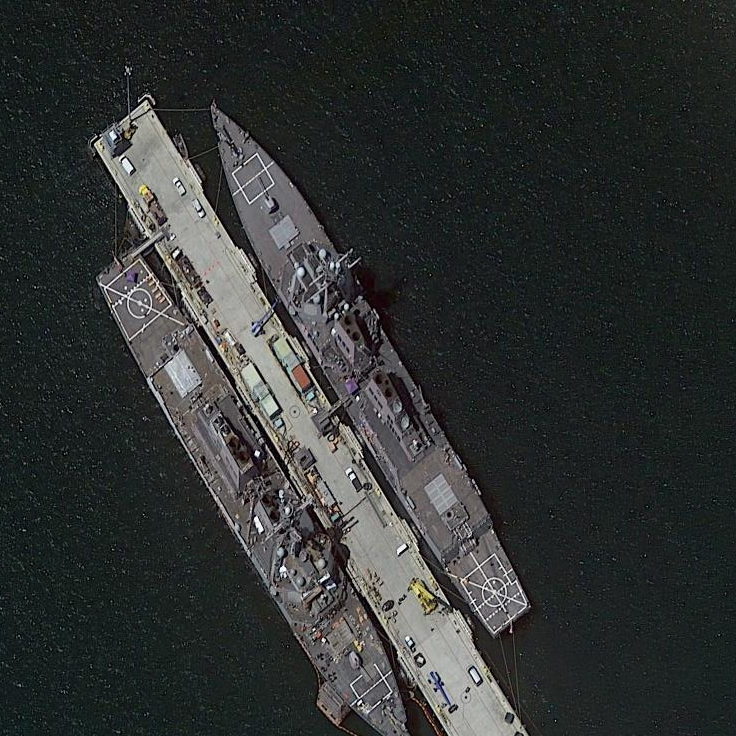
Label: destroyer